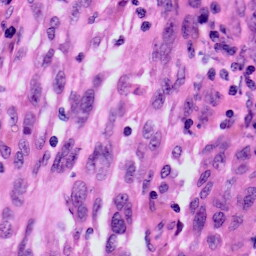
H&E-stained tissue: Skin